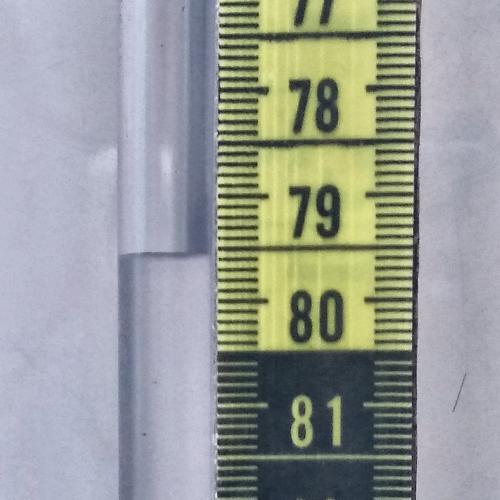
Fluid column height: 79.6 cm